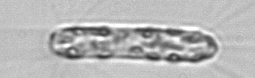
Label: Corethron_hystrix